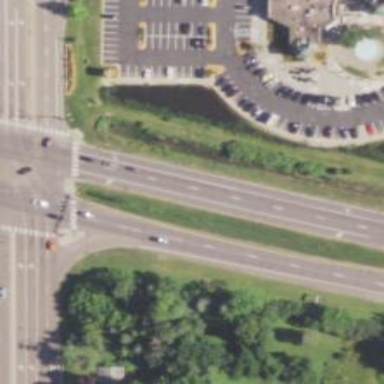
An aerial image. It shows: Asphalt trunk highway.